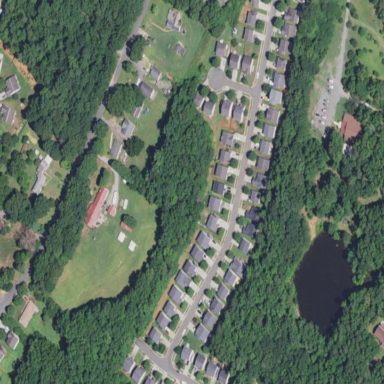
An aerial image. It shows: Residential area consisting of single-family homes.